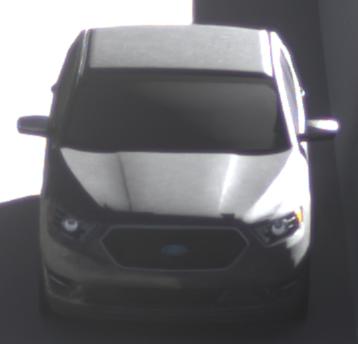
Make: Ford
Model: Taurus
Detailed model: SHO
Model produced from: 2012
Model produced until: 2019
Doors: 4
Color: gray
Road condition: dry road
Daytime: morning or afternoon
Contrast: high contrast